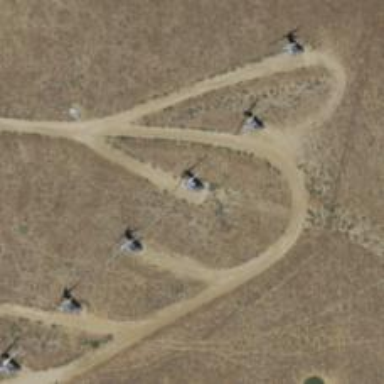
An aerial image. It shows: Wind power generator with wind turbines.